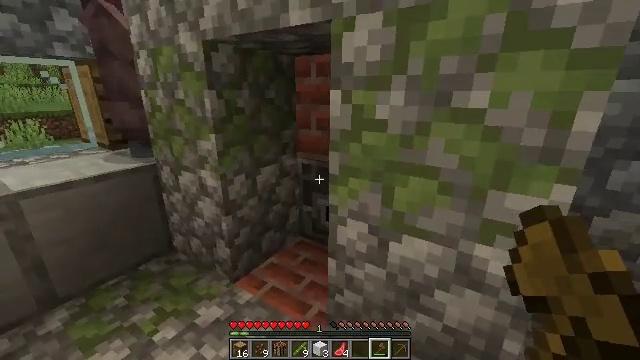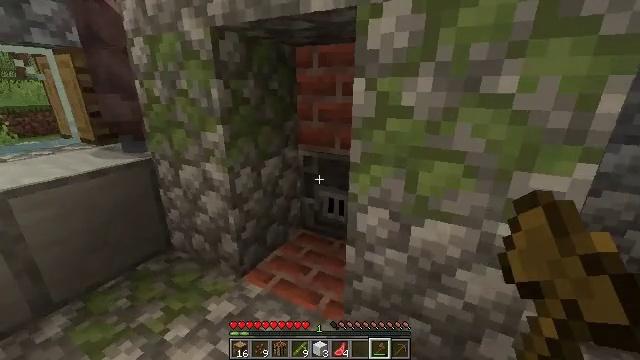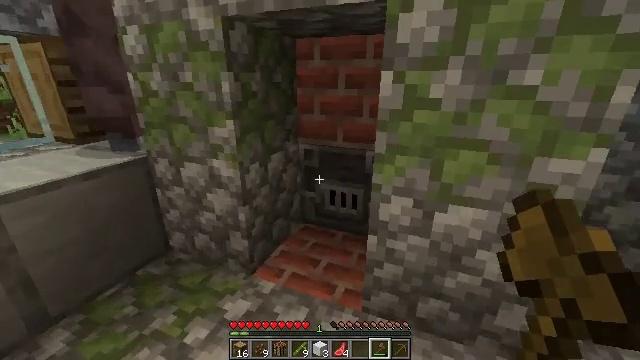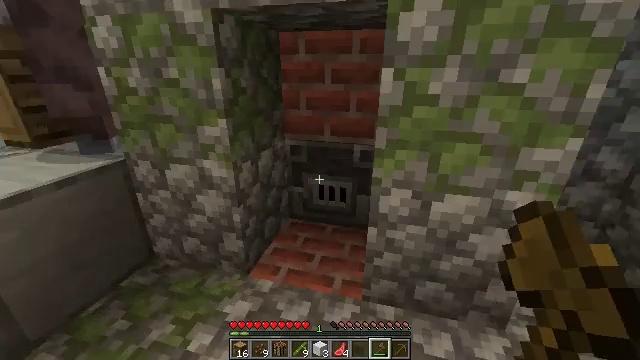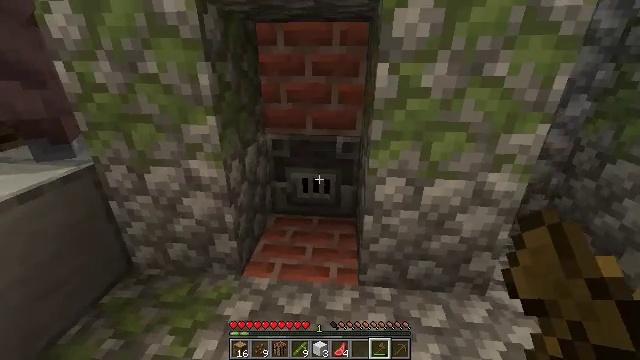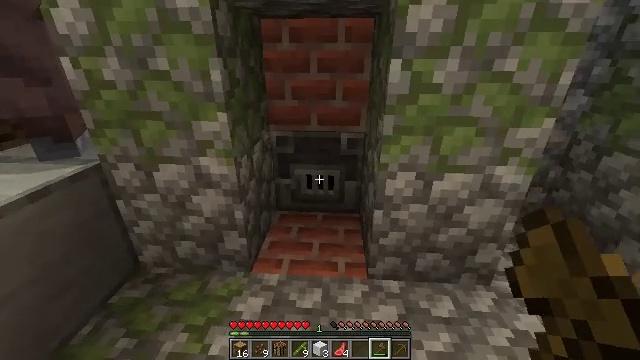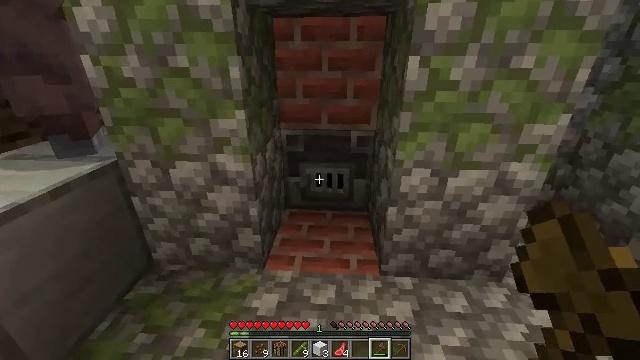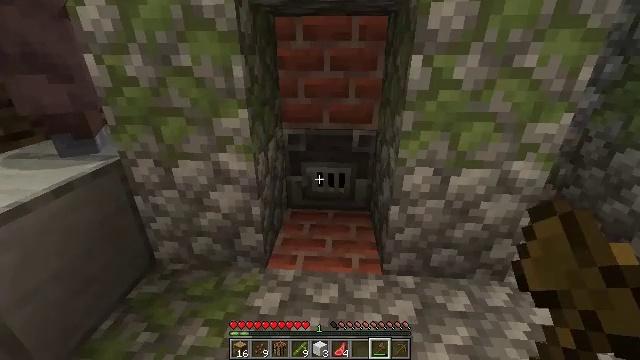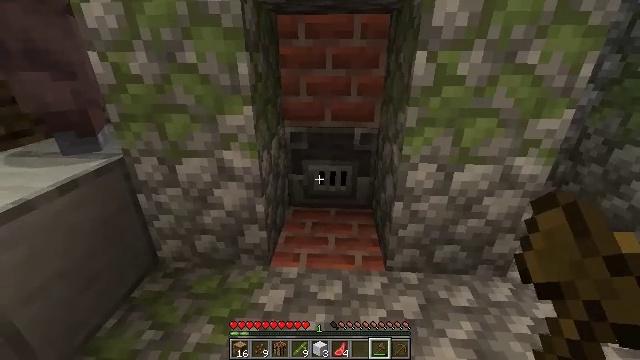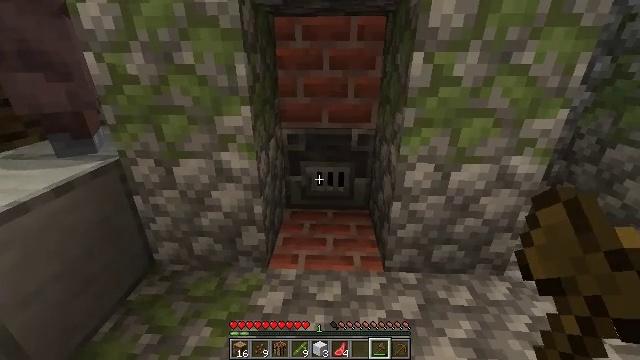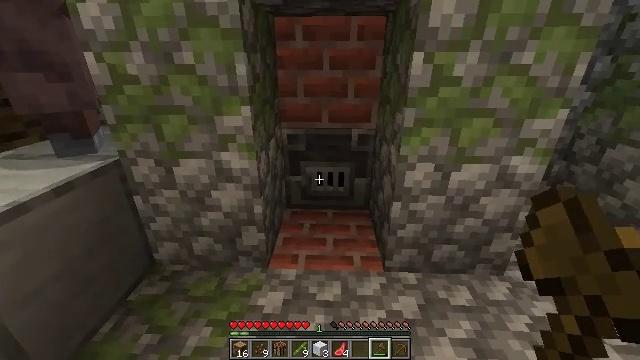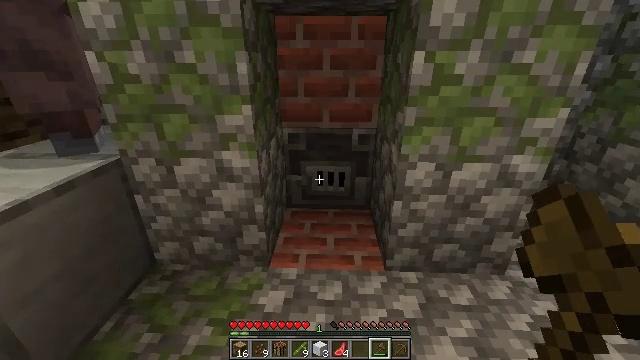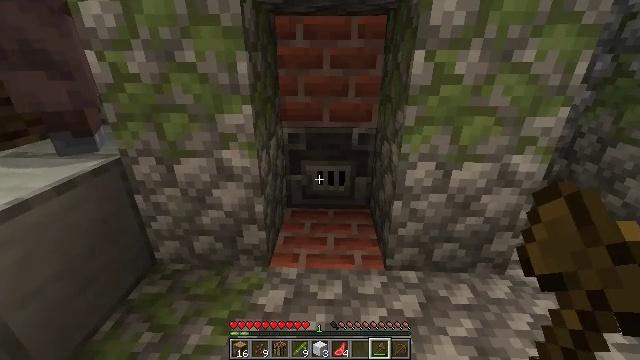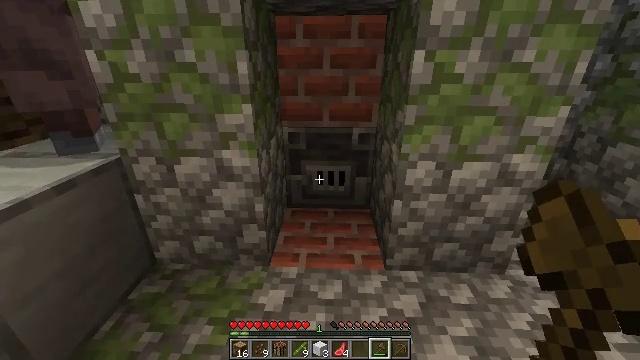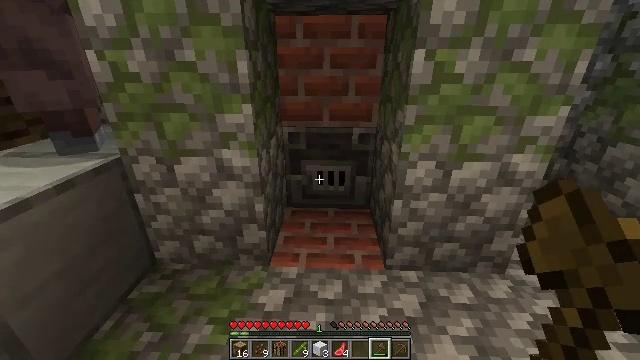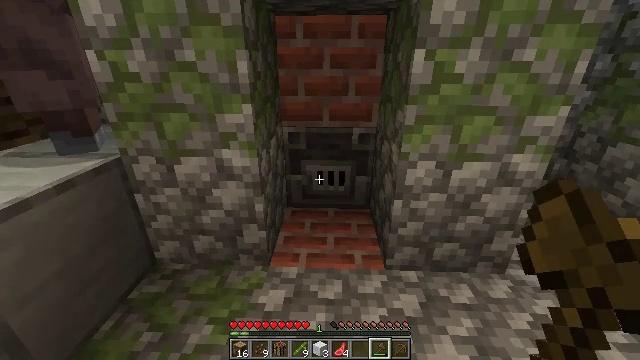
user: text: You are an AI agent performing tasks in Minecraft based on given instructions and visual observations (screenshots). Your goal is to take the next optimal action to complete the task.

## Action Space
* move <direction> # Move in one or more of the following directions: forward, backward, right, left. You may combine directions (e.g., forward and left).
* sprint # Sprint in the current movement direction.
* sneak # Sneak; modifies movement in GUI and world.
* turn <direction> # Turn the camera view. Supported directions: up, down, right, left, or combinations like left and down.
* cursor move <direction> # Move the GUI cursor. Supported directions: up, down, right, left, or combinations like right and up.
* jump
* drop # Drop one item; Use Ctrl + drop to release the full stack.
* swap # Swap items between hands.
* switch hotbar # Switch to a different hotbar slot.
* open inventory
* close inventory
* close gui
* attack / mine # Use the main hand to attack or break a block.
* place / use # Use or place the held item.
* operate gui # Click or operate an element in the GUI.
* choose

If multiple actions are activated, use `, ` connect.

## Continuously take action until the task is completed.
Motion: motion action
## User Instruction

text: Mine the blast furnace.
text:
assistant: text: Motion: move left, turn right and down
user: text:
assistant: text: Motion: move left, turn right and down
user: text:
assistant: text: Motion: move left, turn right and down
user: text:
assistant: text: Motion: move left, turn right and down
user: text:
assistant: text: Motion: turn right
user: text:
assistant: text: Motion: no_op
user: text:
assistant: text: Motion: no_op
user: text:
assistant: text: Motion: no_op
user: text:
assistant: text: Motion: no_op
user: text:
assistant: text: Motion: no_op
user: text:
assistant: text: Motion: no_op
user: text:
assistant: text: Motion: no_op
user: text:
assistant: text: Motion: no_op
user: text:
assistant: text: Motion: no_op
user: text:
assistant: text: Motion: no_op
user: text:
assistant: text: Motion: no_op
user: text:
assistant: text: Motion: no_op
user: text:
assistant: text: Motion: no_op
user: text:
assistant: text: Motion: no_op
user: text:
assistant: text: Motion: no_op
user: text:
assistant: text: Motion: no_op
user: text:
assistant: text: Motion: no_op
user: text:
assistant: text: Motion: no_op
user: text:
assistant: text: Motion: turn right and up
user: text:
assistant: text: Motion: no_op
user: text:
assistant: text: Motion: no_op
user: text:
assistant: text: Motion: no_op
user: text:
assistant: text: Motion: no_op
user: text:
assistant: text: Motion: no_op
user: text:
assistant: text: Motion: no_op